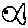
Label: fish